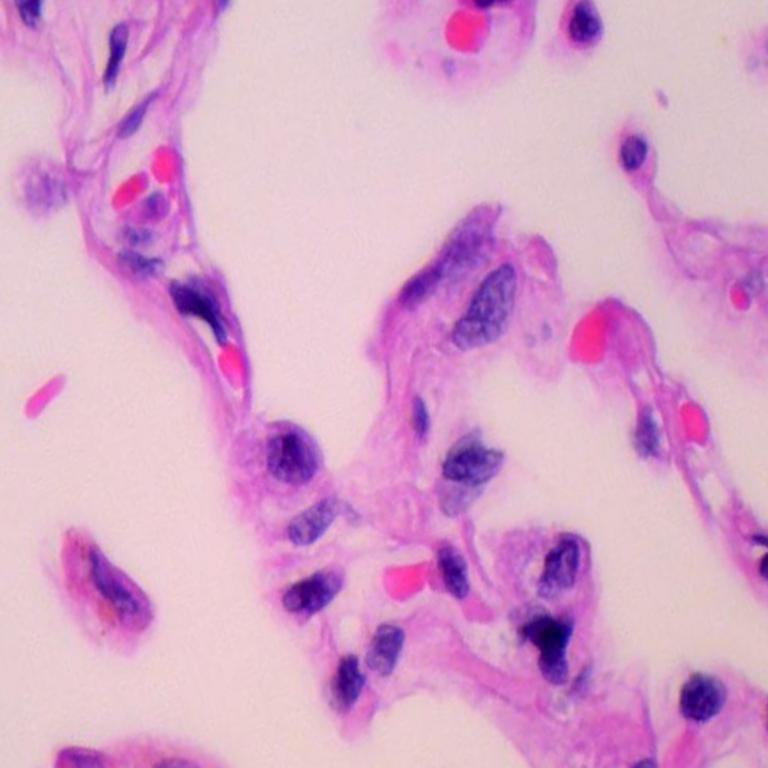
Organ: lung
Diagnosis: benign